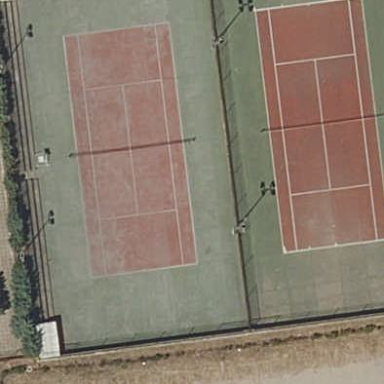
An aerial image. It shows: Tennis court on pitch designated for leisure land.